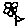
Label: flower